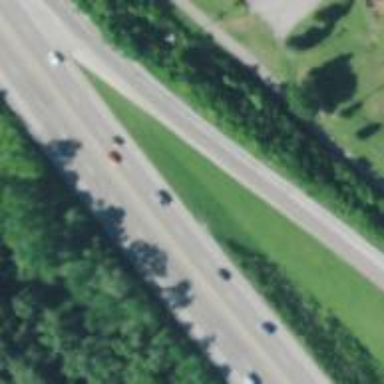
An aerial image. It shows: Expressway with asphalt surface and classified as primary highway.